Question: Hi I am working on OpenGL and making a wallpaper in android,I want to set simple background from my assets
folder image image size in 480x800 & 800x480 .OpenGL Particle Render On screen as shown here:

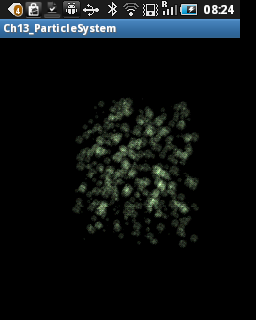
Answer: For a background image, load the image into a texture and apply the texture to a fullscreen triangle strip. Then draw your particles on top of the textured triangle strip.
'''
// During initialization:
int width = ..., height = ...;
void *data = ...;
GLuint tex;
glGenTextures(1, &tex);
glBindTexture(GL_TEXTURE_2D, tex);
glTexImage2D(GL_TEXTURE_2D, 0, GL_RGB8, width, height,
0, GL_RGB, GL_UNSIGNED_BYTE, data);
glTexParameterf(GL_TEXTURE_2D, GL_TEXTURE_MIN_FILTER, GL_LINEAR);
glTexParameterf(GL_TEXTURE_2D, GL_TEXTURE_MAG_FILTER, GL_LINEAR);
// Drawing the textured primitive will be different depending on OpenGL version
'''
You are on your own when it comes to loading the image into memory. OpenGL does not decode image formats. (On Windows you can use WIC, on Mac OS X / iOS you can use Quartz, on Linux/etc. you can use LibPNG/LibJPEG/etc.)